Question:
I am able to capture this "Error" keyword as shown in screenshot. But if check http request is showing as passed even though error has occurred. Is there a way via which if this "Error" keyword comes in any response data either request should get failed or script should not execute further
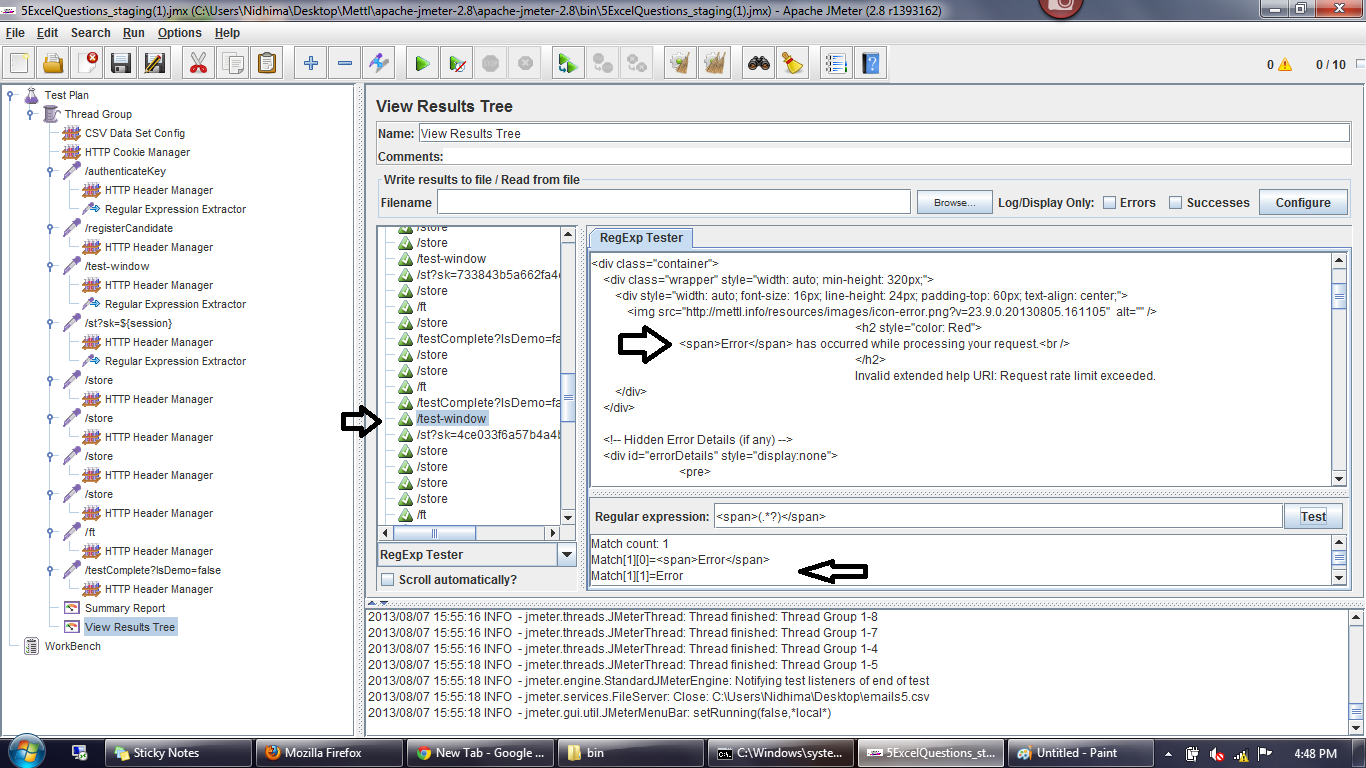
Answer: Use <URL> as a child of your sampler.
Select in "Pattern Matching Rules"
- -
Then add one pattern "Error".